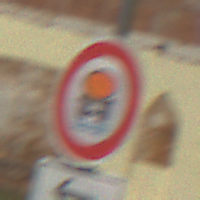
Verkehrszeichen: VerbotFahrzeugeWassergefaehrdenderLadung
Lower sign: RichtungsangabeDurchPfeile2
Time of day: Midday
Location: Outdoor (Suburban)
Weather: PartlyCloudy
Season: NotSpecified
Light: Natural